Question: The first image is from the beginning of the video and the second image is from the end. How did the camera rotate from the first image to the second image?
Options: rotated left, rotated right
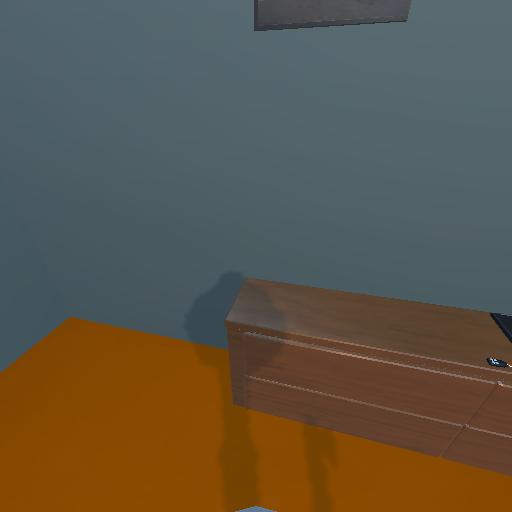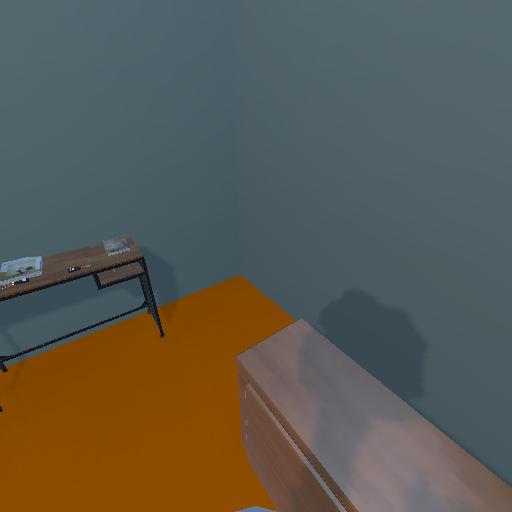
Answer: rotated left